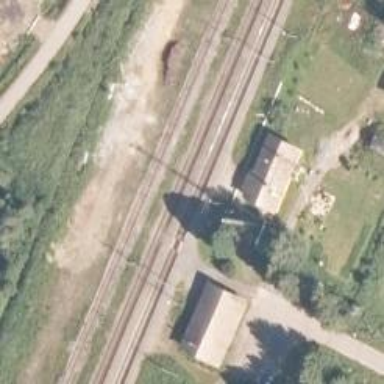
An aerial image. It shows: Railway with continuous electrified contact line.